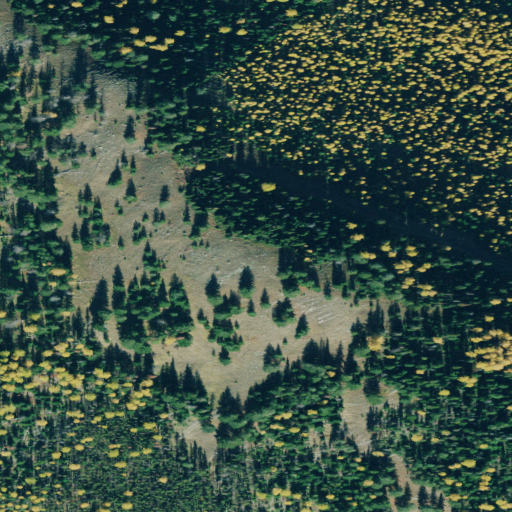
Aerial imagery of mountain in Montana named Goat Mountain containing evergreen forest, shrub, and grassland